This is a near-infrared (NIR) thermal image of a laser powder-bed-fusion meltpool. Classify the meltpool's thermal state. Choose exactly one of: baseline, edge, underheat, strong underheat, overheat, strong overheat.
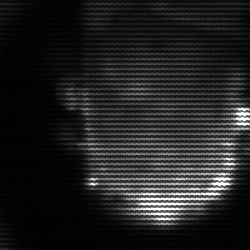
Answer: baseline